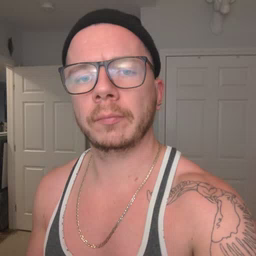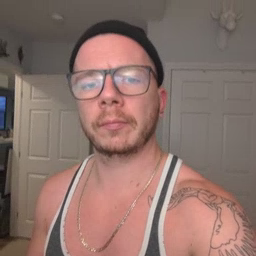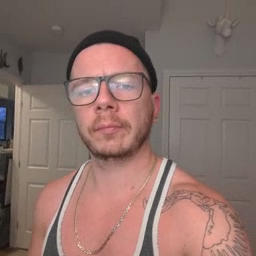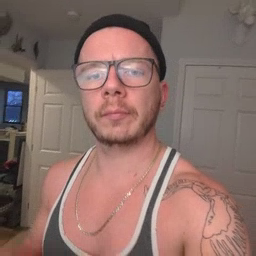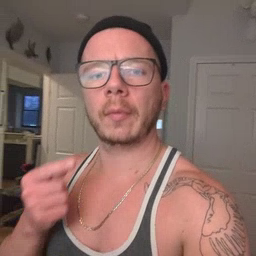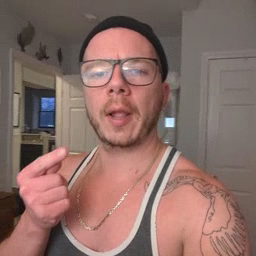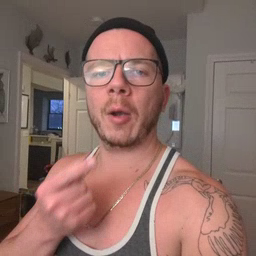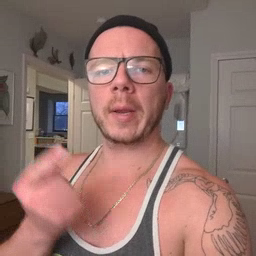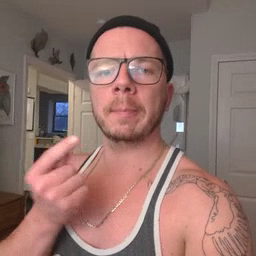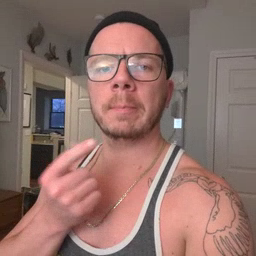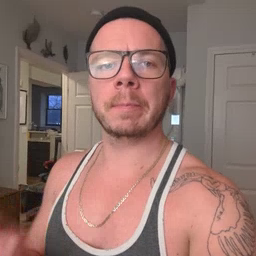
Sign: owie